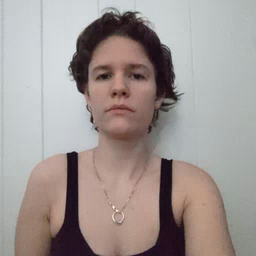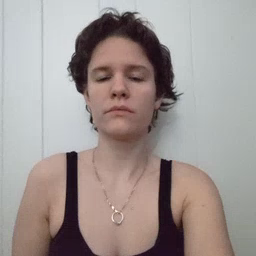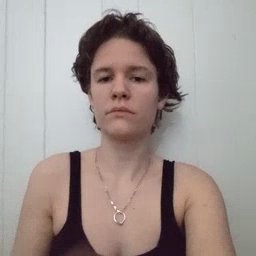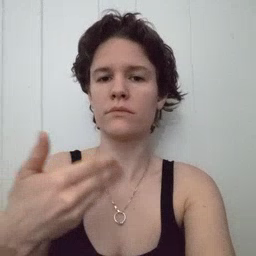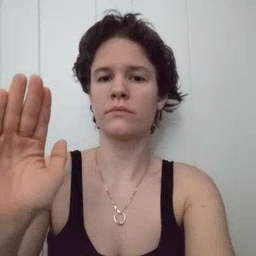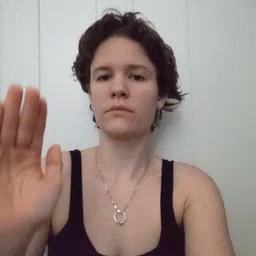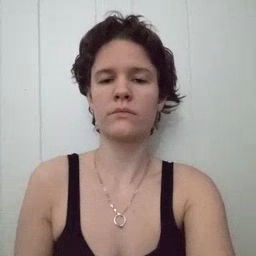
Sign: after